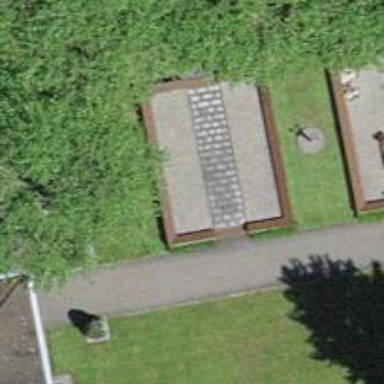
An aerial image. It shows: Graveyard.